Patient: sex M, age 81
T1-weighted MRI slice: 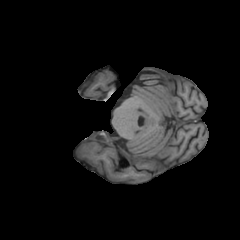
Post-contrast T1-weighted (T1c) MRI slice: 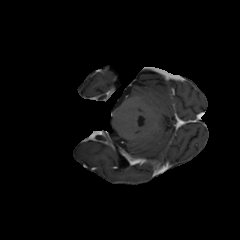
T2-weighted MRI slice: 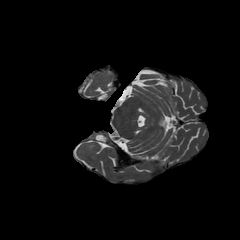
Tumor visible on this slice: no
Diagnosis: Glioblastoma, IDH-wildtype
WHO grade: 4